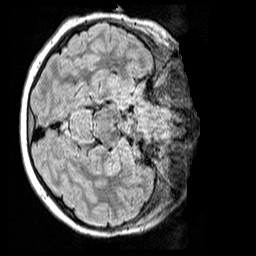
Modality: FLAIR
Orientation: axial
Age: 12
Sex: male
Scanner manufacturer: siemens
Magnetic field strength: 3 T
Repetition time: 5 s
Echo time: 0.388 s